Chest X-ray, AP view. Patient: 51 years old, sex M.
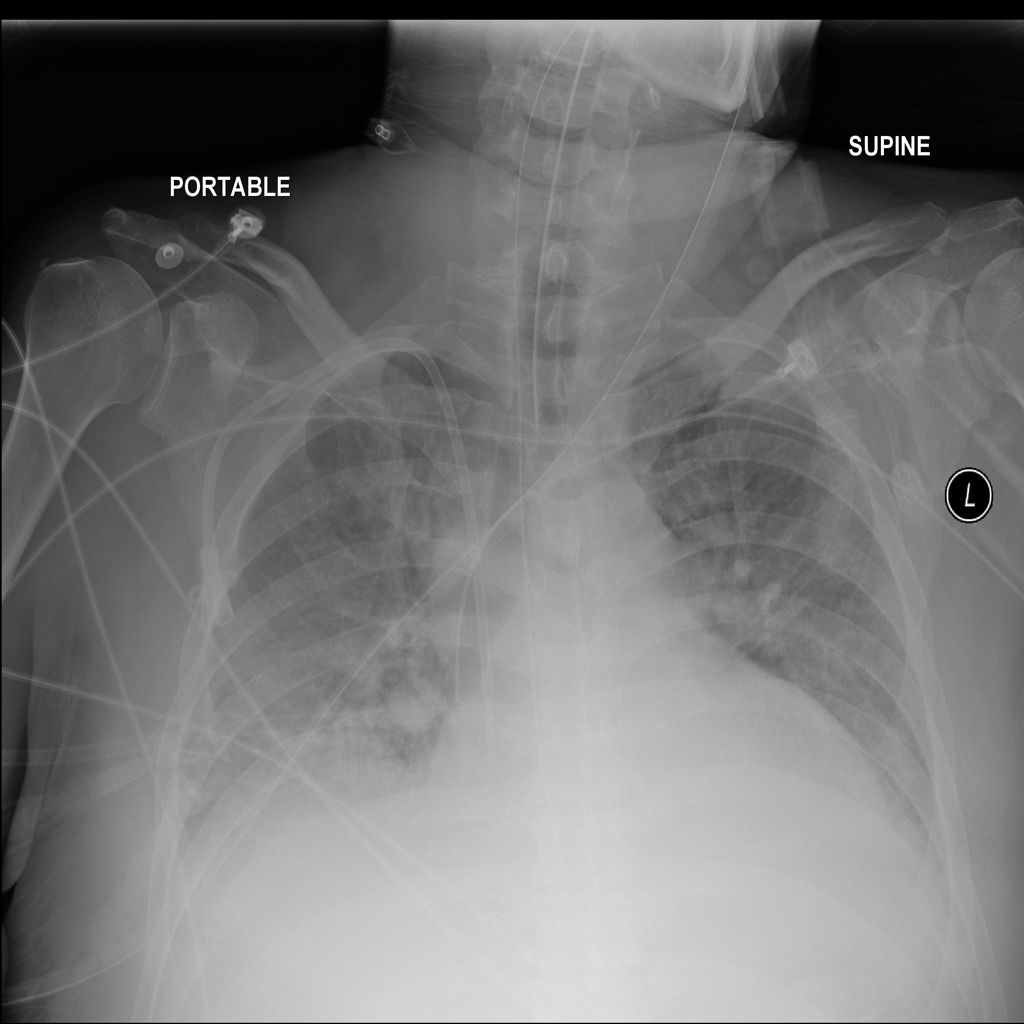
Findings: Atelectasis, Effusion